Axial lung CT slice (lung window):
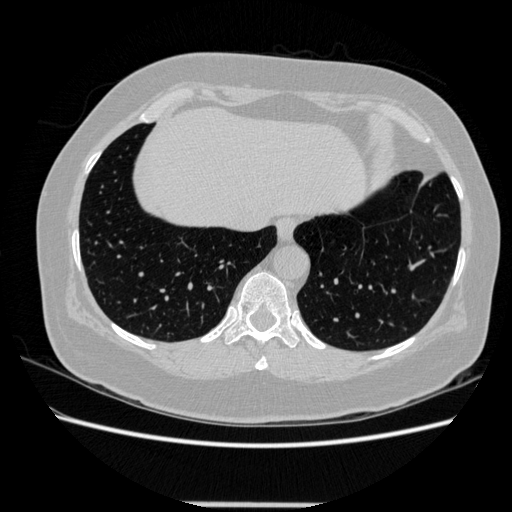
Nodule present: no